Interaction volume radius: 5 \u00c5
Interaction volume height: 10 \u00c5
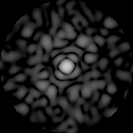
Disorder parameter: 0.8483